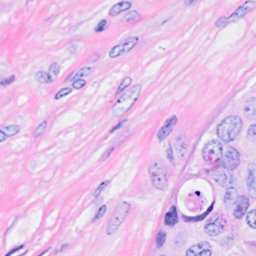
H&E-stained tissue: Breast